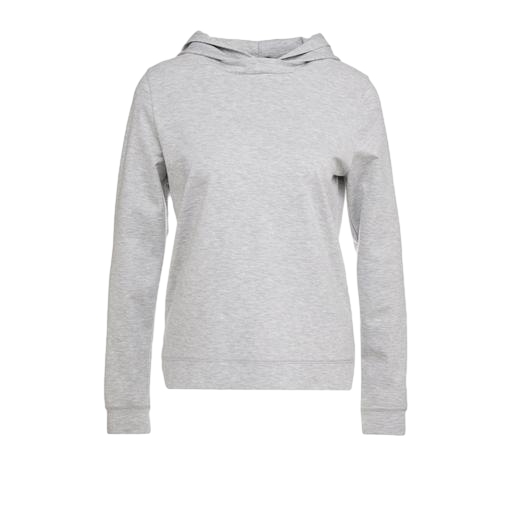
long sleeved hoodie, grey hoodie, long-sleeve t-shirt only macy, white background